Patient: sex F, age 73
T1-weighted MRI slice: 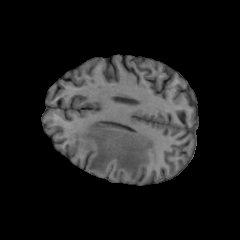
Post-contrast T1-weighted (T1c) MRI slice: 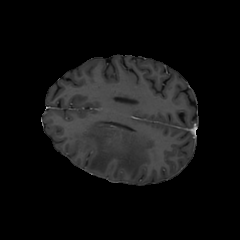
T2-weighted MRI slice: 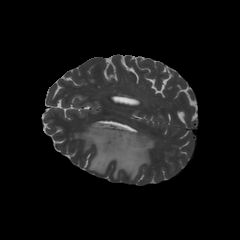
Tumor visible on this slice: yes
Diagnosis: Glioblastoma, IDH-wildtype
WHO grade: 4